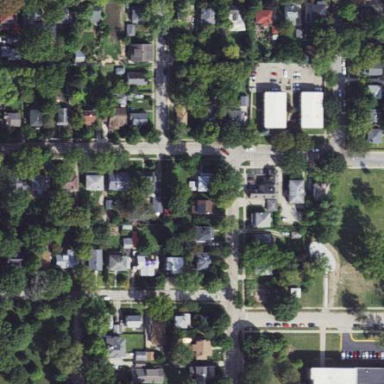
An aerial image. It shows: Sidewalk.